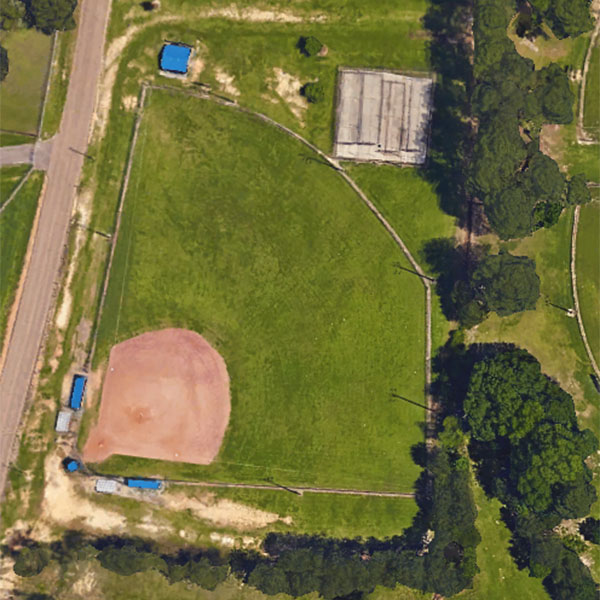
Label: BaseballField